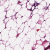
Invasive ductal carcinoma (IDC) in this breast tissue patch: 0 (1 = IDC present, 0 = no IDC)